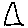
Label: triangle